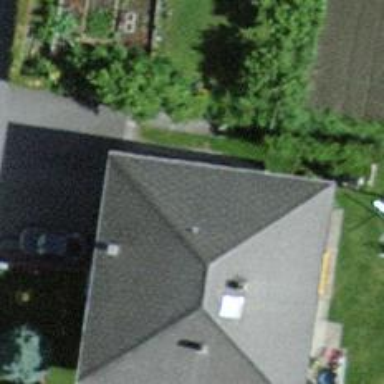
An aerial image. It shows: Simple house.